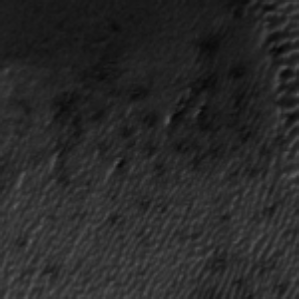
Label: frost